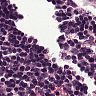
Metastatic tissue present: no